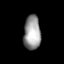
Tissue: lung
Cell type: Endothelial cells
Senescence score: 0.5671
Nuclear area (px): 570
Mean DAPI intensity: 153.684